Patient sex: M
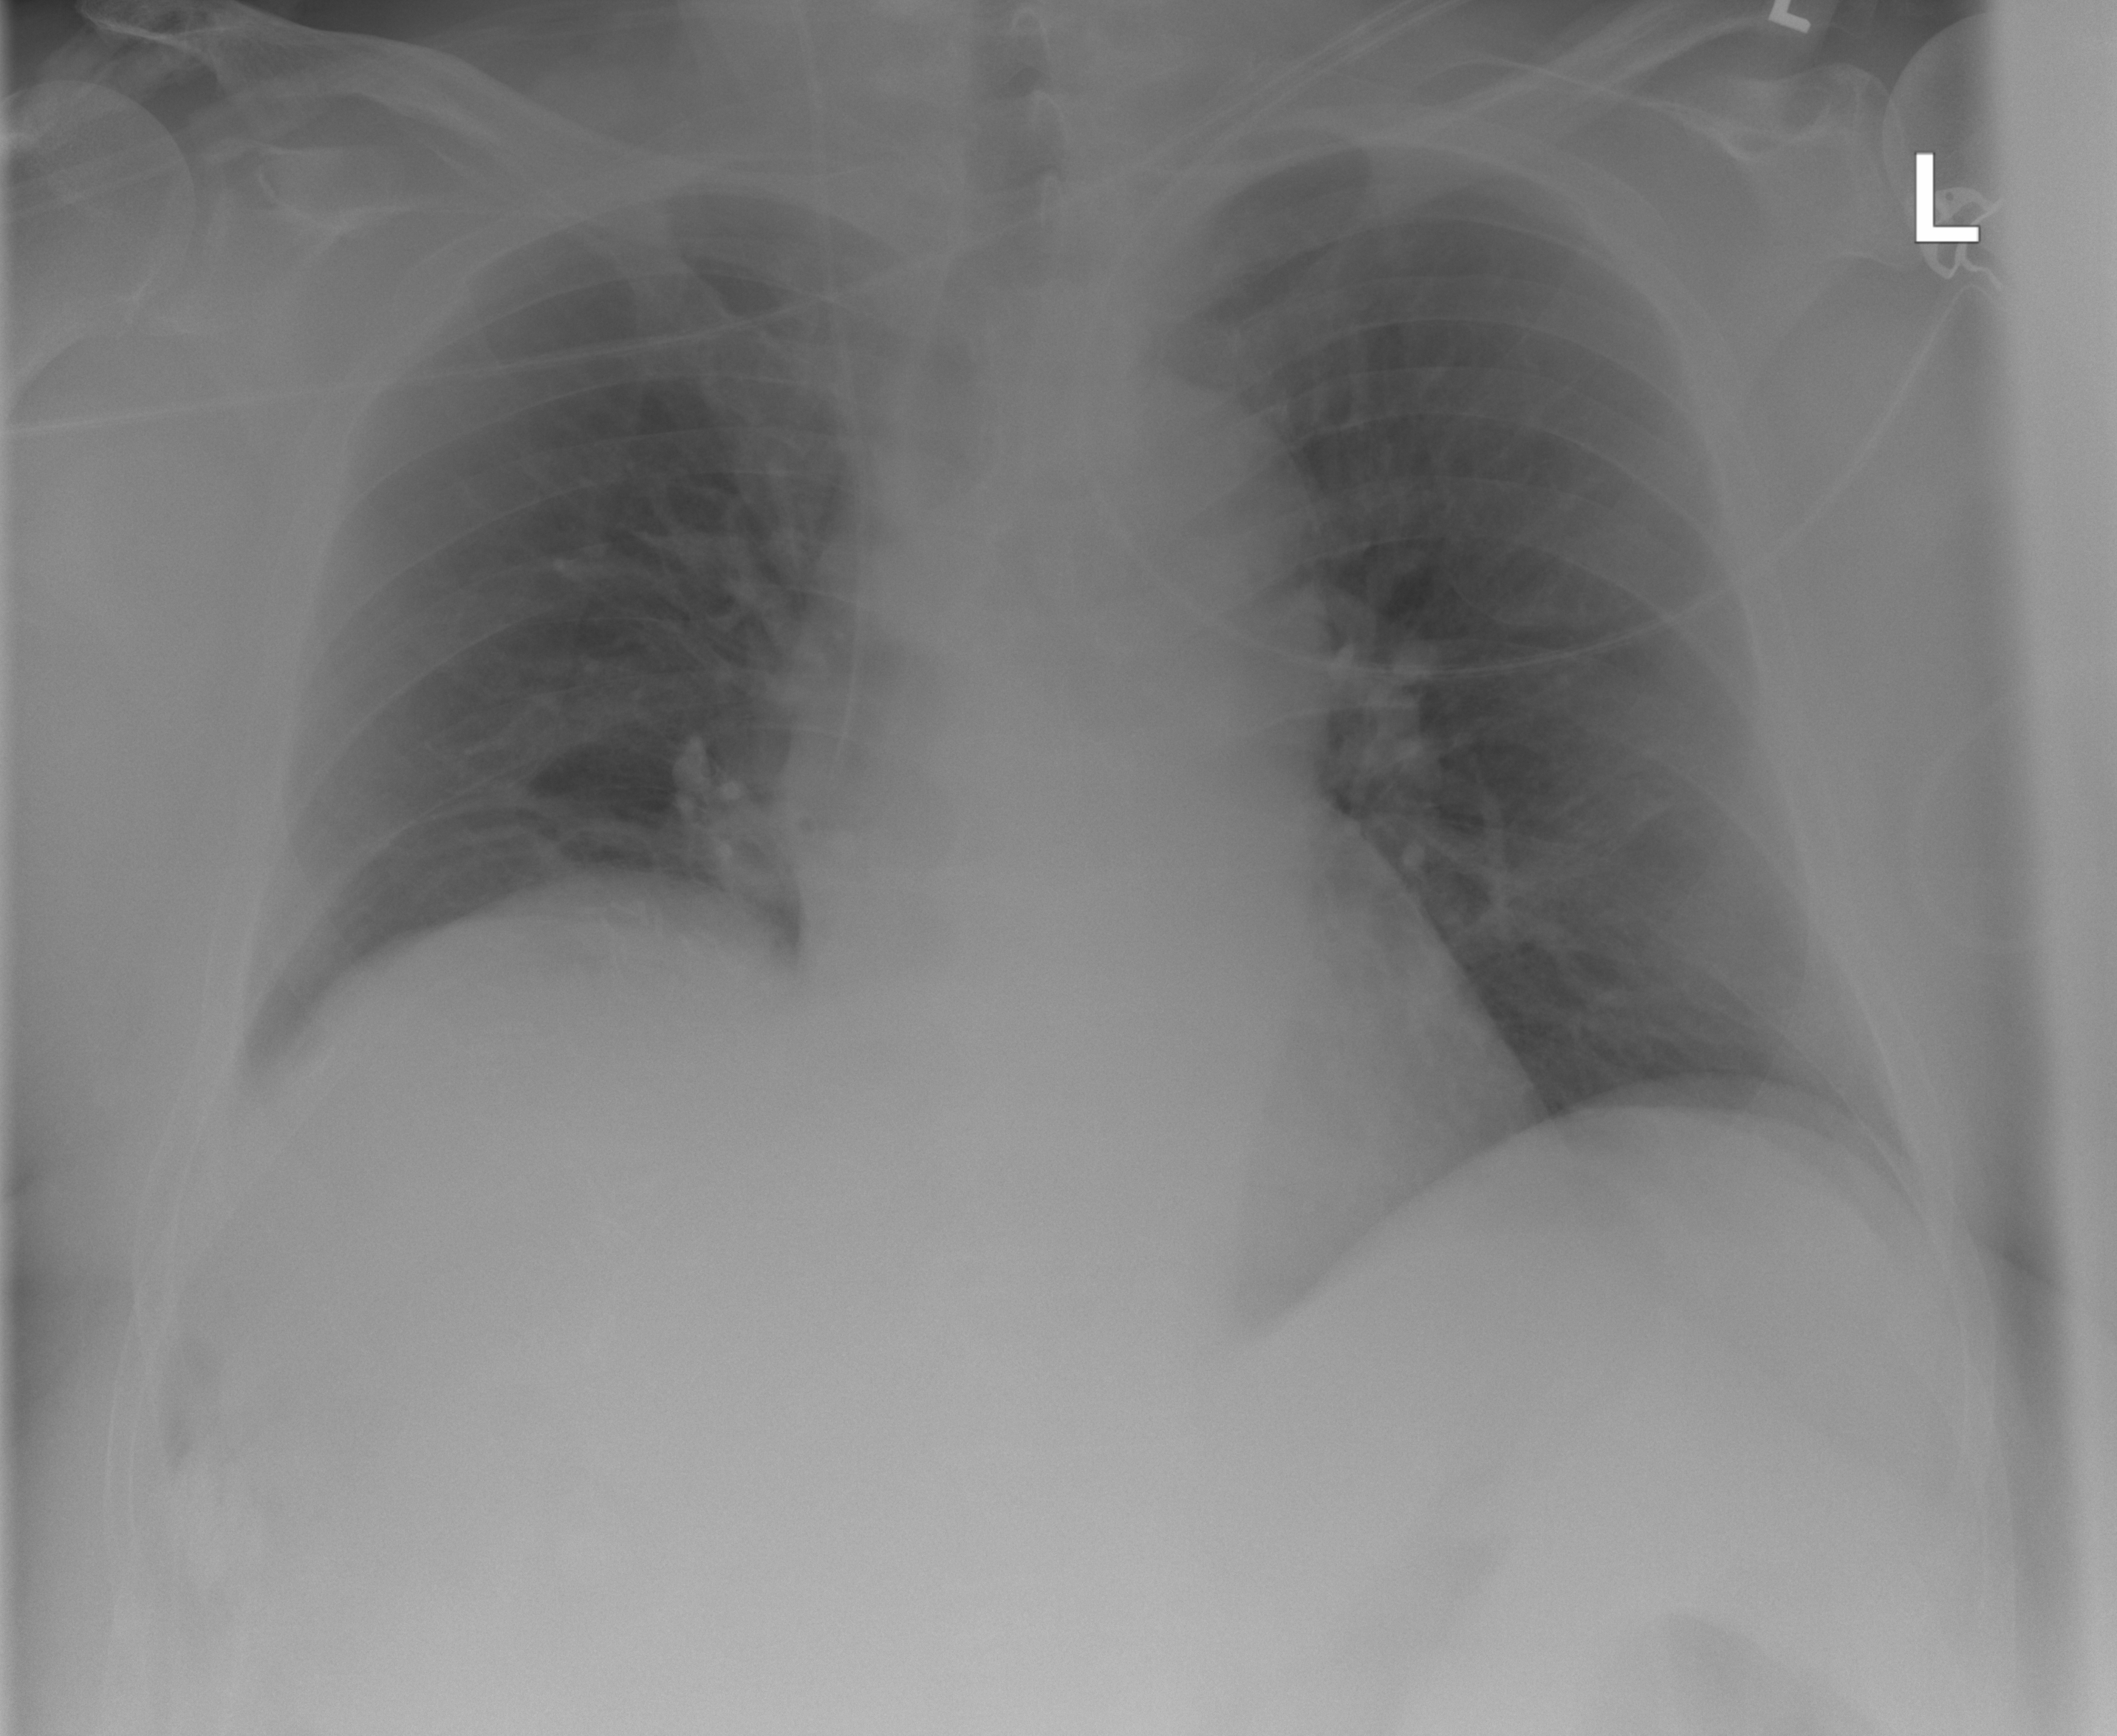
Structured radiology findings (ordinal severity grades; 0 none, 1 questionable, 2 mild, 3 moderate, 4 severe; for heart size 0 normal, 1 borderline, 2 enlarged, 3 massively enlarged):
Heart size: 0
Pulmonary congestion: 0
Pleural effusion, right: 0
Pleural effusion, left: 0
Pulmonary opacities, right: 0
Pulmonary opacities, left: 0
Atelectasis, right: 2
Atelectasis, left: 0